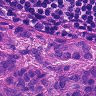
Metastatic tissue present: yes